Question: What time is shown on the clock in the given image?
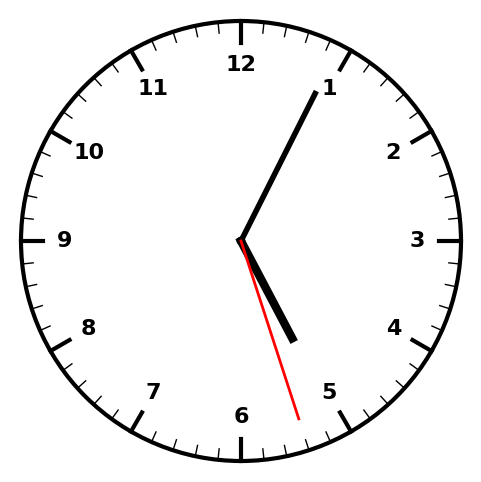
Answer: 05:04:27